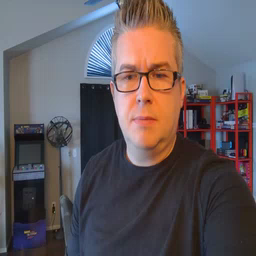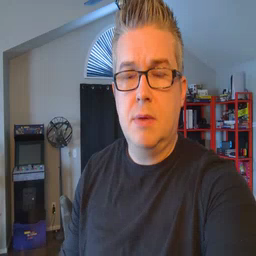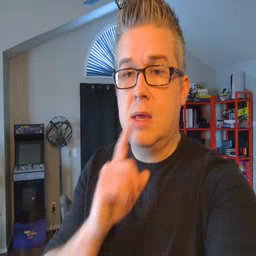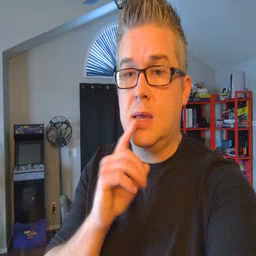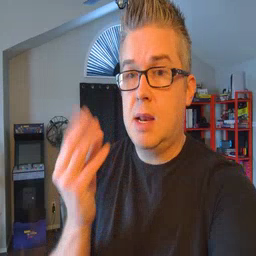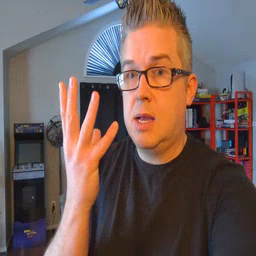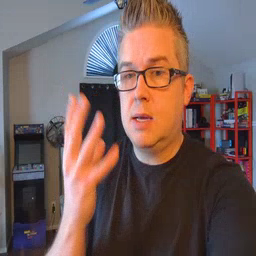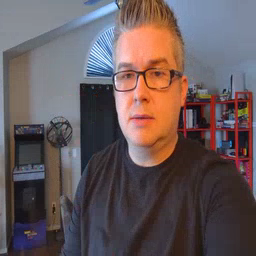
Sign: lamp